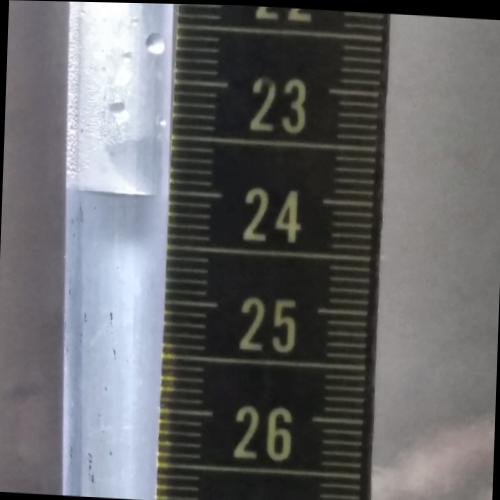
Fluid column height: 24.0 cm